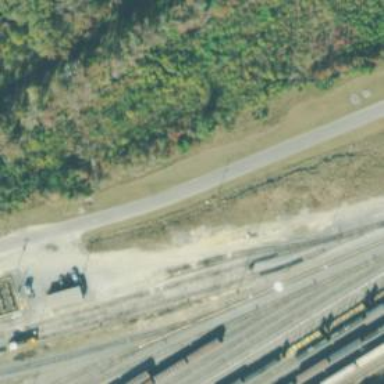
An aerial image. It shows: Railway yard in service.